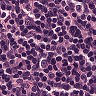
Metastatic tissue present: no